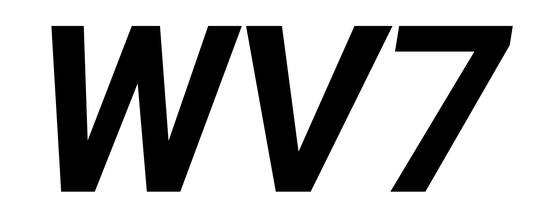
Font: Roboto-Italic_Bold_Italic